Question: I'm trying this <URL> JQuery and it's really cool.
How can turn everything to RTL language?
I mean: the filling of the input field, the suggestions, the "searching..." label..
Maybe this is general question and not TokenInput question...
'''
<script type="text/javascript">
$(document).ready(function () {
$("#my-text-input").tokenInput("http://localhost:18627/Home/SeriesAutoComplete", {
theme: "facebook",
searchingText : "searcing"
});
});
</script>
'''

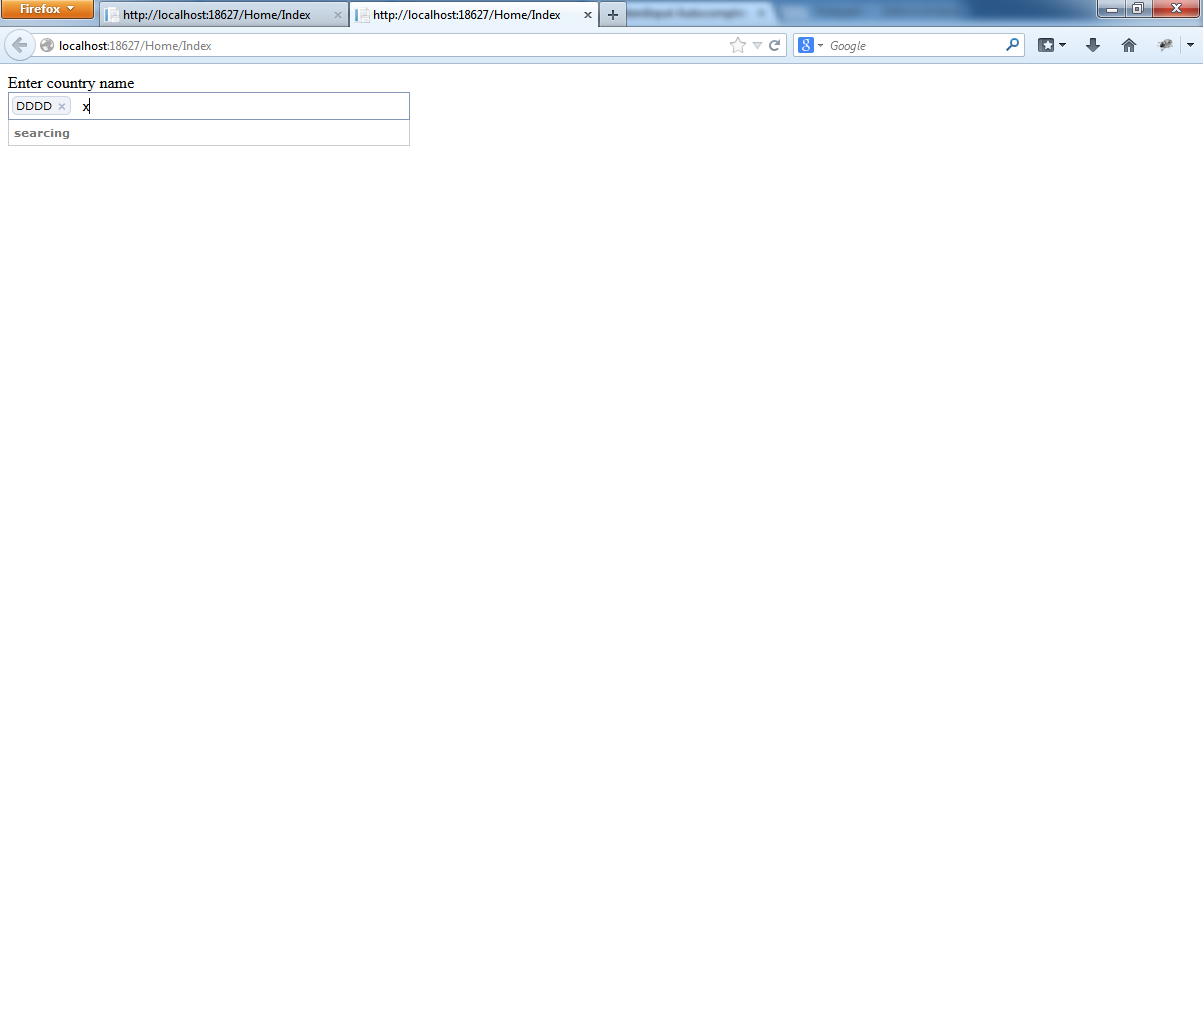
Answer: It looks like someone may have already implemented this, and shared it on GitHub. Check out these pull requests.
<URL>
I haven't tested it myself.